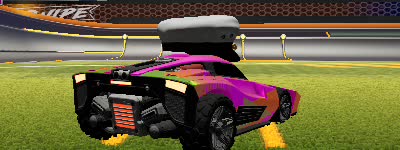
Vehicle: breakout